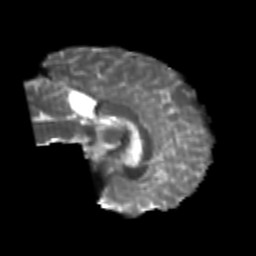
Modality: T2w
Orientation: sagittal
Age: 21
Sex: male
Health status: healthy
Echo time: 0.074 s